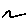
Label: zigzag